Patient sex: F
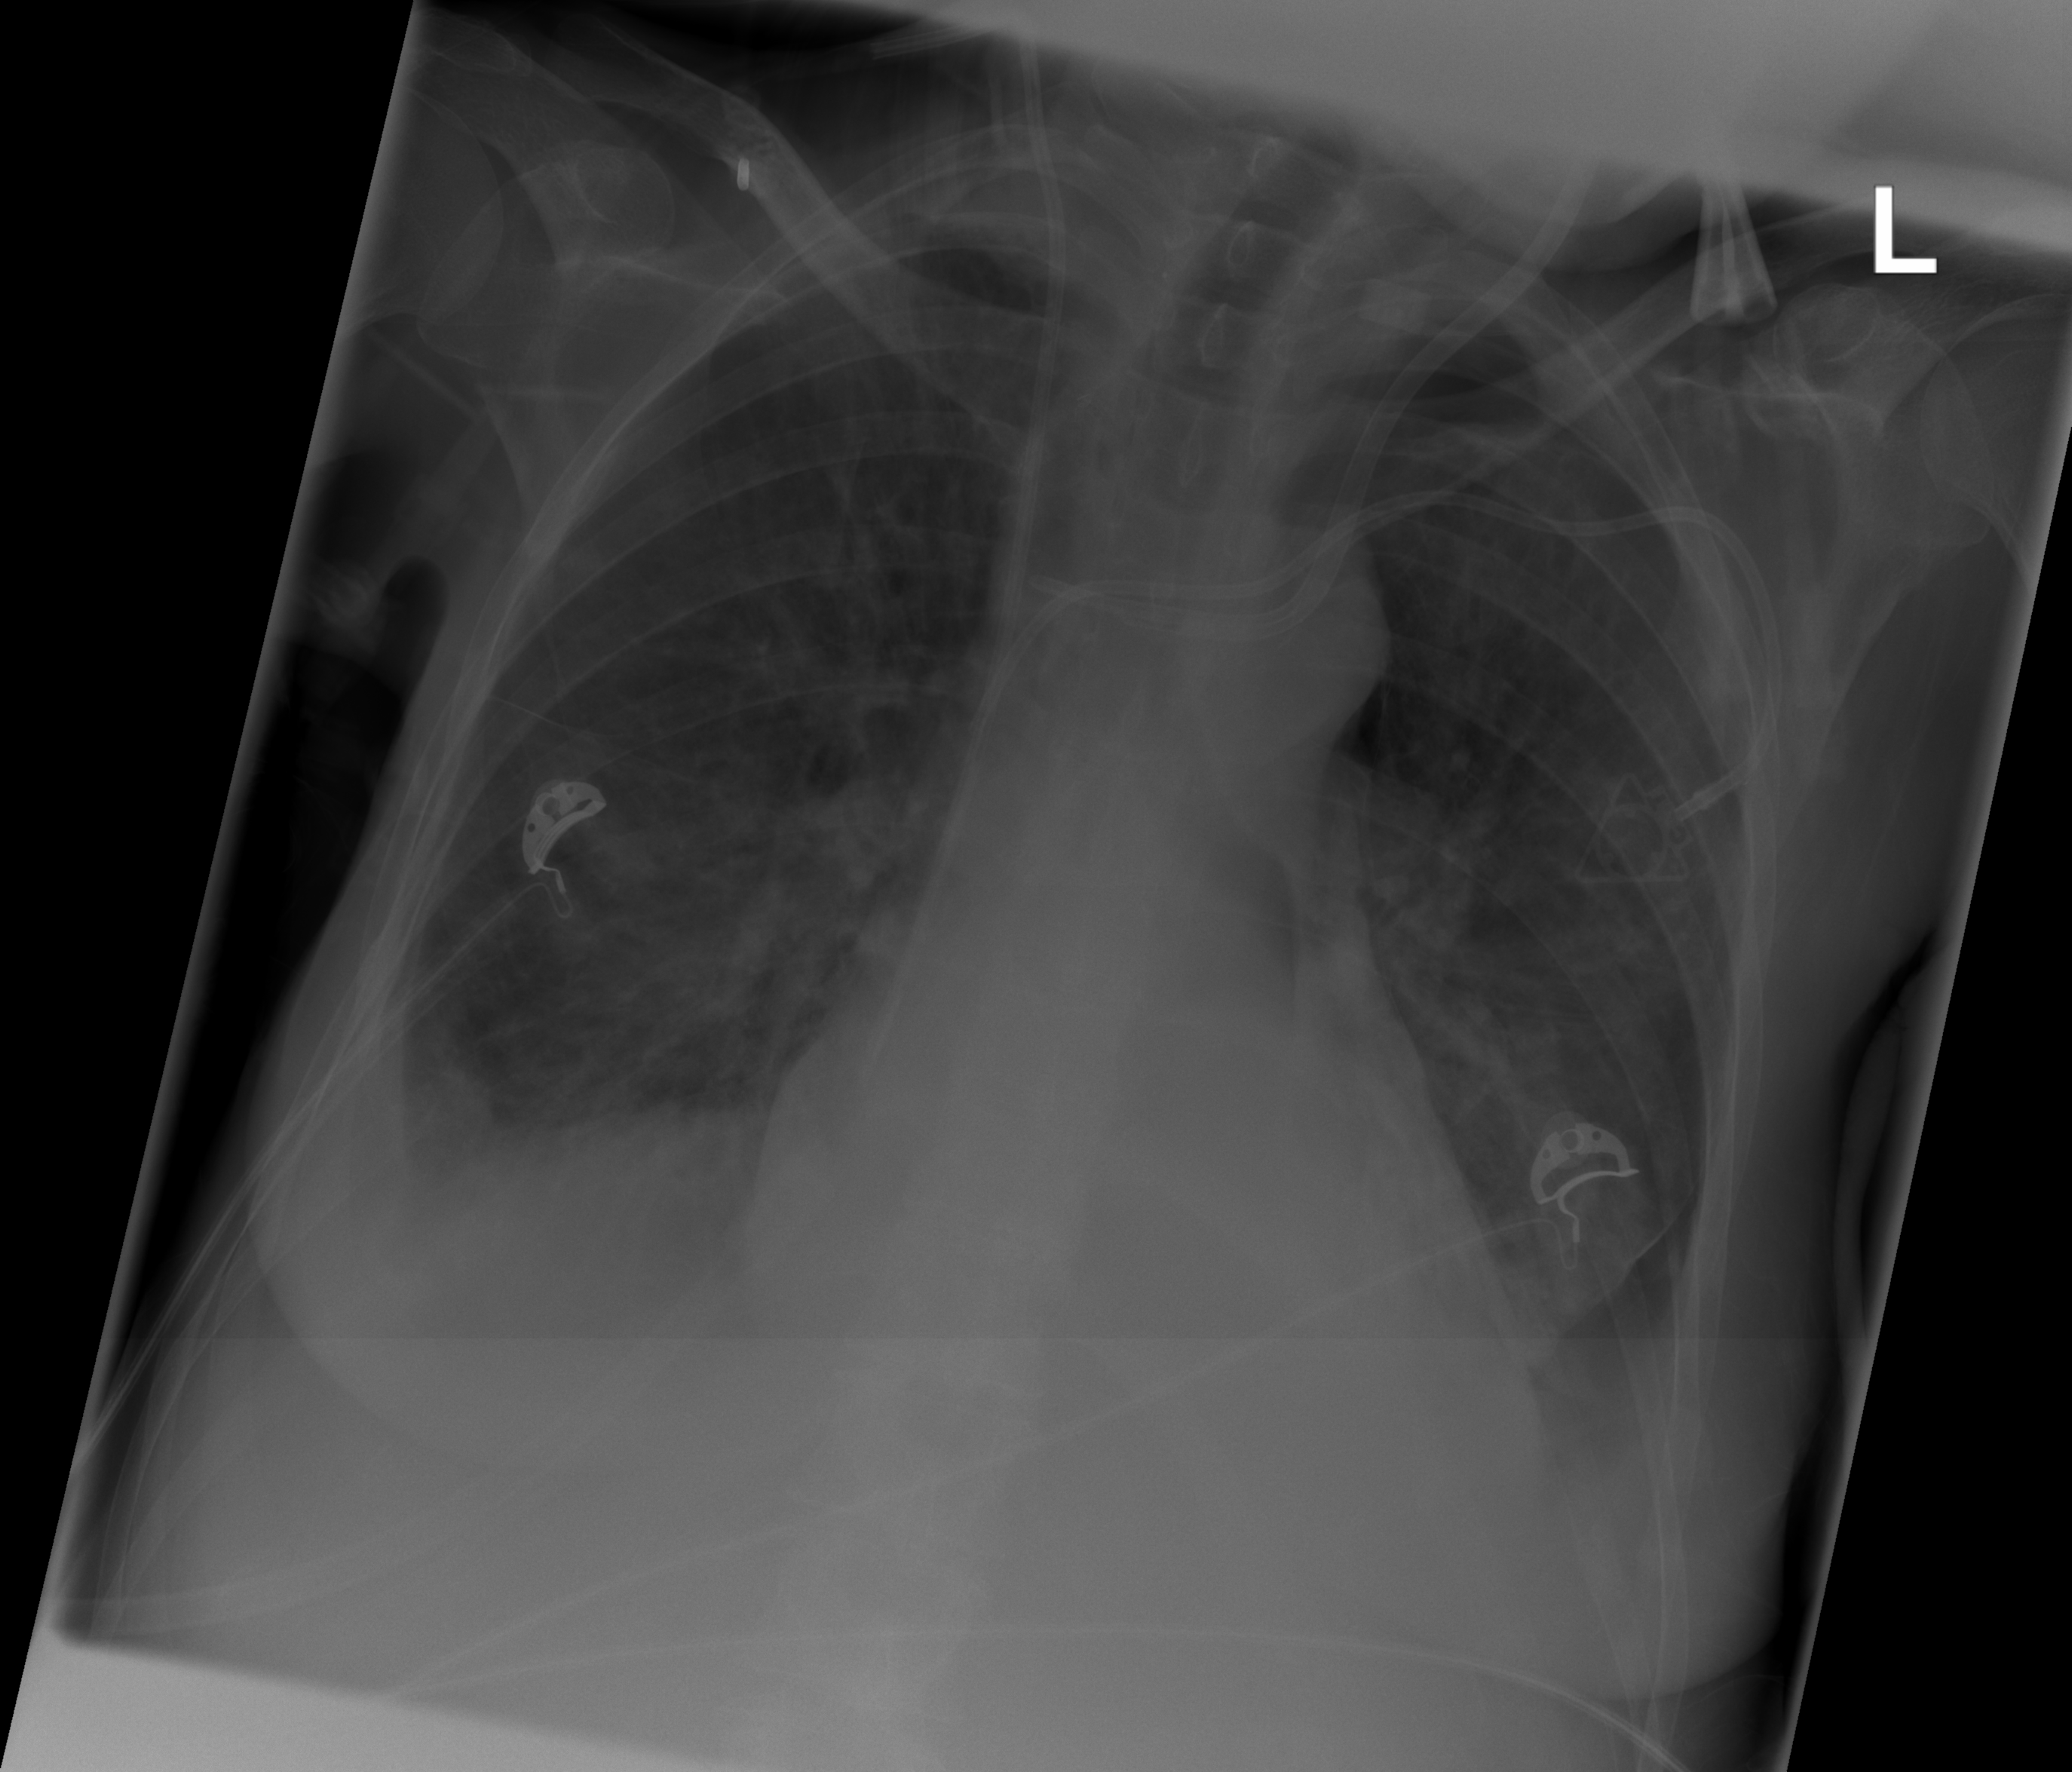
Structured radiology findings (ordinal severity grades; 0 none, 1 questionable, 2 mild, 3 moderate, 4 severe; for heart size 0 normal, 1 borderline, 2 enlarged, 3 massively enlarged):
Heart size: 2
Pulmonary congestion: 2
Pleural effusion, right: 2
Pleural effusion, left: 2
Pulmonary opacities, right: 0
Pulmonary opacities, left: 0
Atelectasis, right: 2
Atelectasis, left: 2